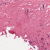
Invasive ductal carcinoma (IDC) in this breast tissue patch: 0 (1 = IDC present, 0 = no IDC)